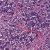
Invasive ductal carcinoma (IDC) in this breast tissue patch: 1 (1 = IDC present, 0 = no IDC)